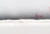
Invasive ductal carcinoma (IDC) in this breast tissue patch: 0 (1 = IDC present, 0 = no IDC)